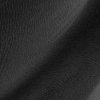
Atmospheric dust classification: not_dusty